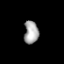
Tissue: prostate
Cell type: T cells
Senescence score: 0.27
Nuclear area (px): 322
Mean DAPI intensity: 166.798